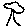
Label: tree